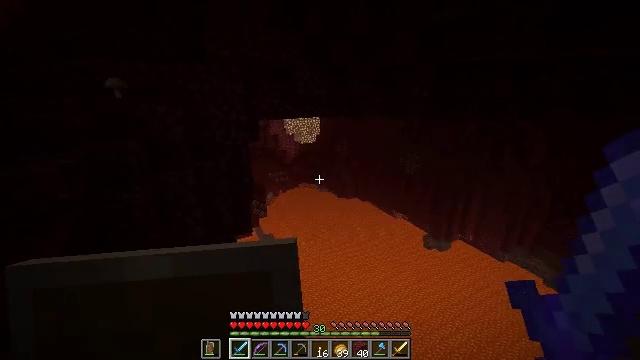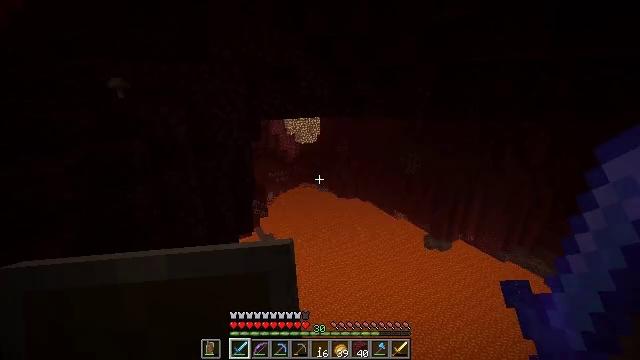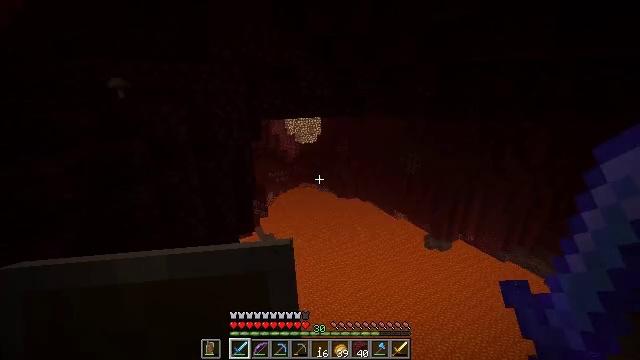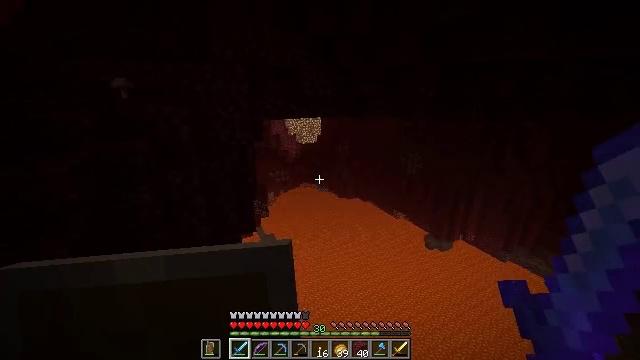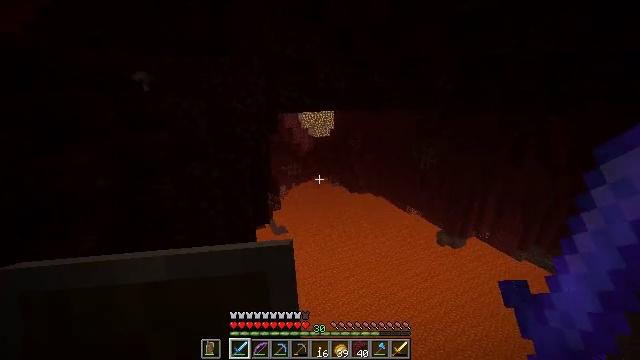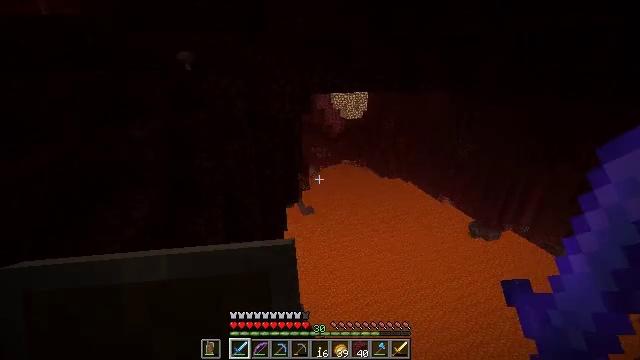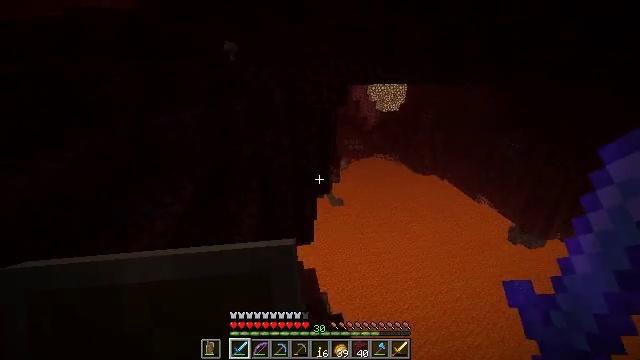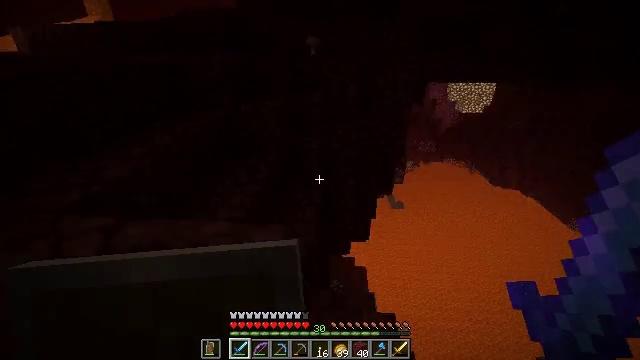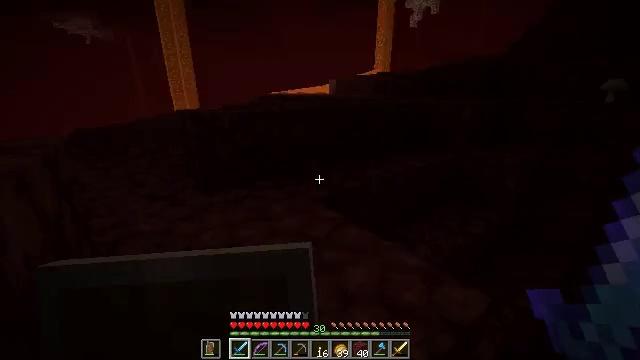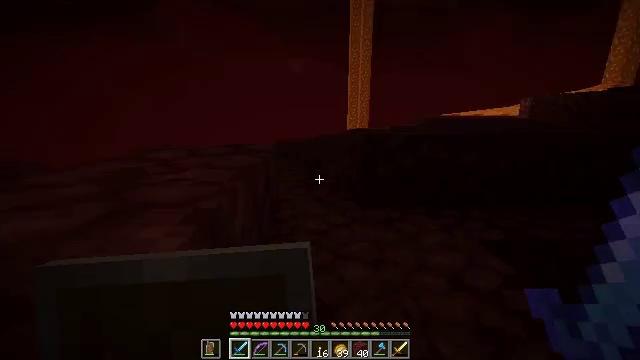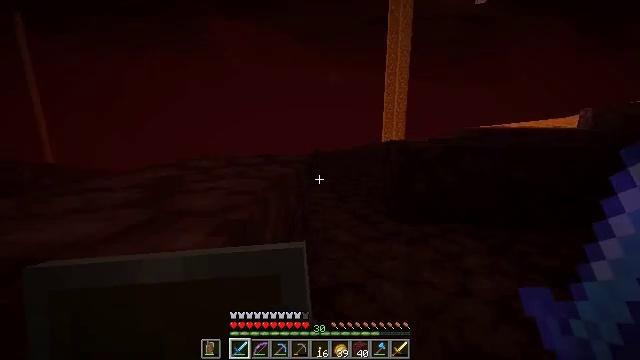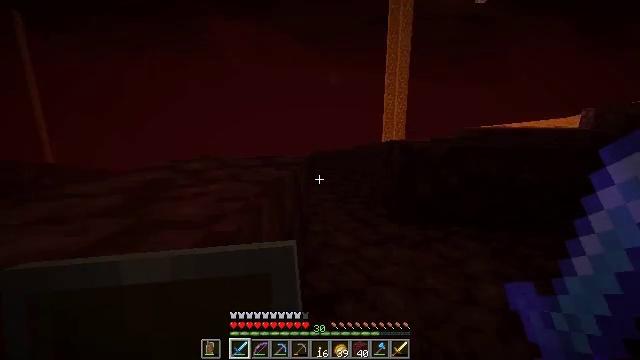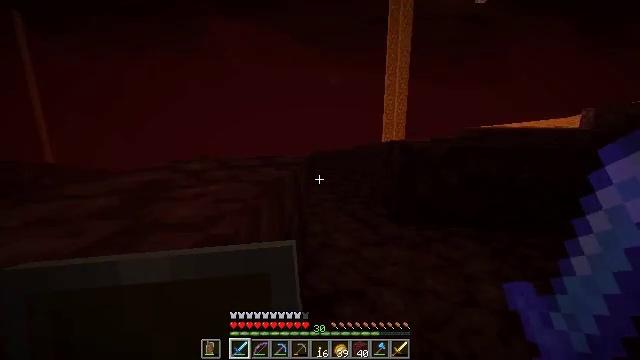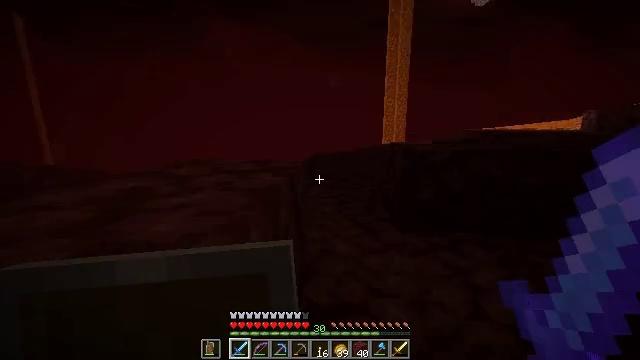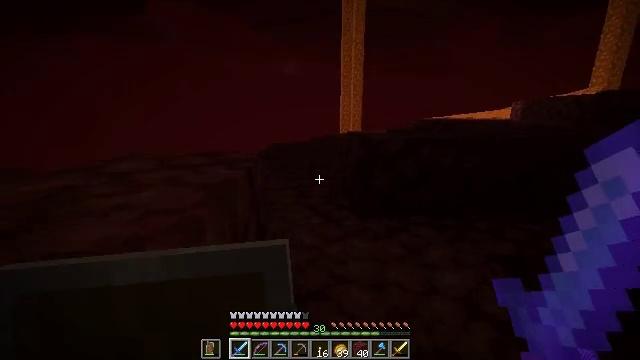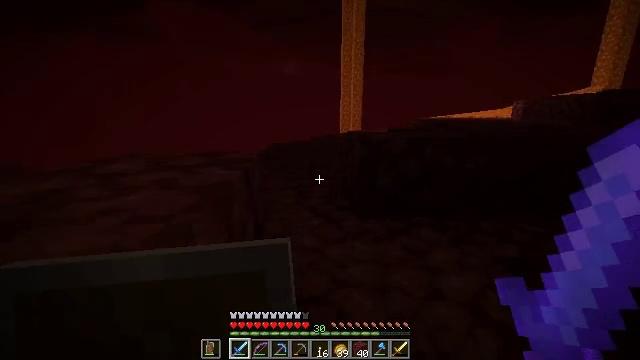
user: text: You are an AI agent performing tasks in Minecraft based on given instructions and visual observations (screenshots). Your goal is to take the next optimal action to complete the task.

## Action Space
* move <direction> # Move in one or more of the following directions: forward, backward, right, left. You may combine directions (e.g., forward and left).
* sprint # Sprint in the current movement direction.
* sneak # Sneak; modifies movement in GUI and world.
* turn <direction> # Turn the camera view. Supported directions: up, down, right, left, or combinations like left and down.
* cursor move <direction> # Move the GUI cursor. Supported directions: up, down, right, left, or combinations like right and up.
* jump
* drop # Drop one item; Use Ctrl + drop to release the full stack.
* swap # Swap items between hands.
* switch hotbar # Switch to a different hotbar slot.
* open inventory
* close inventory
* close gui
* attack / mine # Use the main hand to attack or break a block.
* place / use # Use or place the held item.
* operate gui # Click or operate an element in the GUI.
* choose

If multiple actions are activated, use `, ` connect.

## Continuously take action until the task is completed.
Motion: motion action
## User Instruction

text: Break the brown mushroom from its spot.
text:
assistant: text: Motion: move left, sneak
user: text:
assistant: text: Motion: move left, sneak
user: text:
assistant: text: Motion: move back and move left, sneak
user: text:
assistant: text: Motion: move back and move left, sneak, turn left and down
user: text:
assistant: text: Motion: move back and move left, sneak, turn left and down
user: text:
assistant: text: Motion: move back and move left, sneak, turn left and down
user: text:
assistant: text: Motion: move back and move left, sneak, turn left
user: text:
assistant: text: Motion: move left, sneak, turn left and up
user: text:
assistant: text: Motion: move forward and move left, sneak, turn left and up
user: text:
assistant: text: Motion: move forward and move left, sneak, turn left and up
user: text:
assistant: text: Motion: move forward, sneak
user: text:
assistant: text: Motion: move forward, sneak
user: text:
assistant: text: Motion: move forward, sneak
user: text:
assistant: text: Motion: move forward, sneak, turn right and down
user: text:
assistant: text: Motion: move forward
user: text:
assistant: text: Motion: move forward, sprint
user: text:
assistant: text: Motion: move forward, sprint
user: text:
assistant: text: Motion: move forward, sprint
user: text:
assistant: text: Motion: move forward
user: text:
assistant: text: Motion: move forward
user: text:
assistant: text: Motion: move forward, turn right
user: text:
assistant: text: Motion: move forward, turn right and up
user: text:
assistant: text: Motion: move forward, turn right and up
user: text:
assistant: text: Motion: move forward, turn right
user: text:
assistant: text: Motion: move forward, jump
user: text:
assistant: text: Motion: move forward, jump
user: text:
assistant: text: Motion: move forward, jump
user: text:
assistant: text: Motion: move forward, jump
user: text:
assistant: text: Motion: move forward, turn right
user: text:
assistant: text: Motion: move forward, turn right